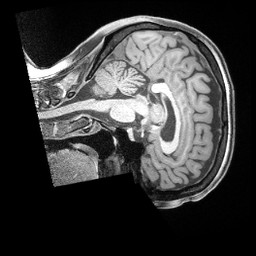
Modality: T1w
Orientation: sagittal
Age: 37
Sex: female
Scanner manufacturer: siemens
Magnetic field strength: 3 T
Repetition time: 2 s
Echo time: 0.00211 s